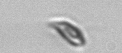
Label: Cryptophyta